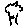
Label: tree